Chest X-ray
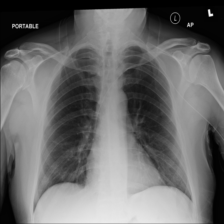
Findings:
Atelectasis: negative
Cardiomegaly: negative
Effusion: negative
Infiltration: negative
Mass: negative
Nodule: negative
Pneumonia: negative
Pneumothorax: negative
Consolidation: negative
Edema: negative
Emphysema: negative
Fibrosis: negative
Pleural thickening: negative
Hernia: negative